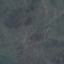
Land use / land cover: HerbaceousVegetation